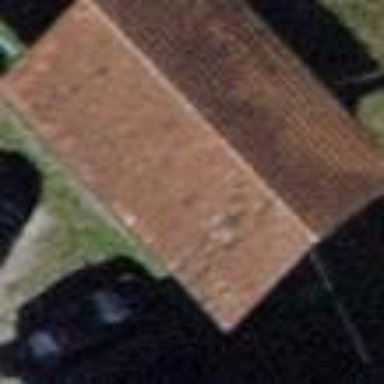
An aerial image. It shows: Building with tile roof.